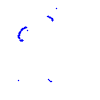
Particle: kaon